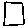
Label: square